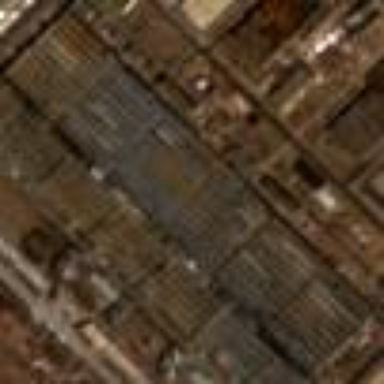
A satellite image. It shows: Factory building with man-made works.